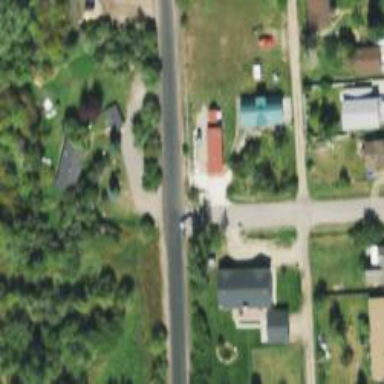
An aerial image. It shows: Driveway leading to service road.